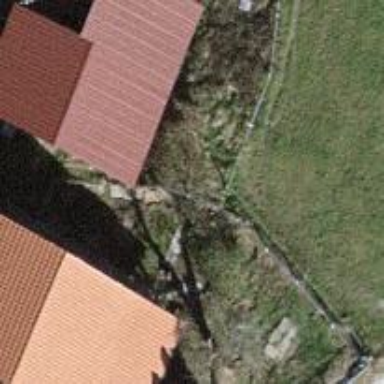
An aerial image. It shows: Stable building.